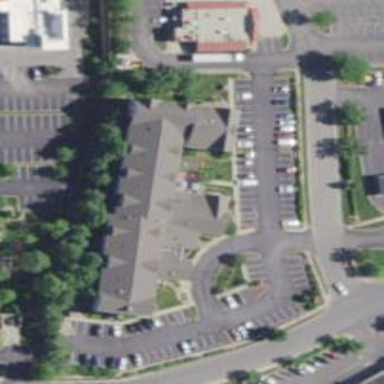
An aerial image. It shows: Hotel building.